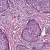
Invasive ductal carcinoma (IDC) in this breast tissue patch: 0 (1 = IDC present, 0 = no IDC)